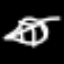
Label: leaf